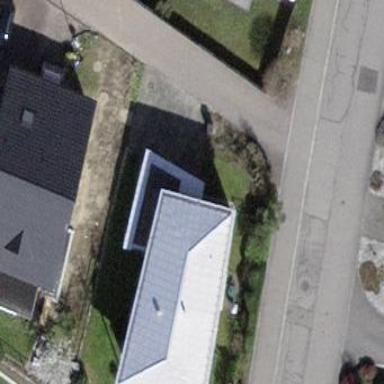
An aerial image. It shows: Building with tiled roof.